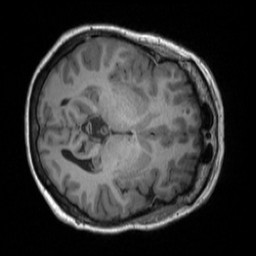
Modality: T1w
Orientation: axial
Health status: ill
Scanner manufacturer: siemens
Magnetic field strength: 3 T
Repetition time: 1.9 s
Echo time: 0.00251 s